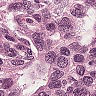
Metastatic tissue present: yes